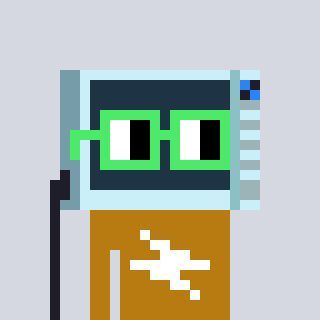
a pixel art character with square light green glasses, a microwave-shaped head and a gold-colored body on a cool background